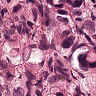
Metastatic tissue present: yes